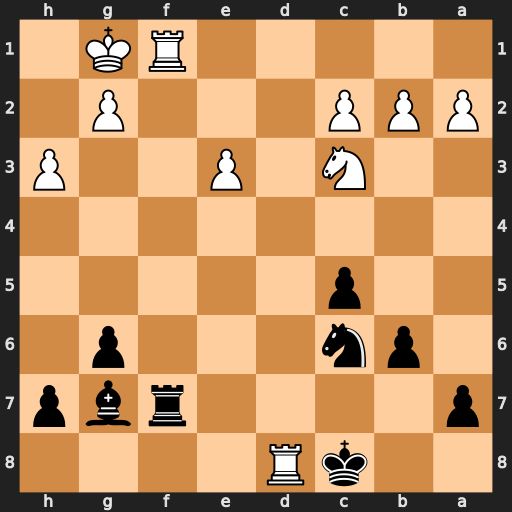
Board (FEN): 2kR4/p4rbp/1pn3p1/2p5/8/2N1P2P/PPP3P1/5RK1
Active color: b
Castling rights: -
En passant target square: -
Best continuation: Nxd8 Rxf7 Nxf7